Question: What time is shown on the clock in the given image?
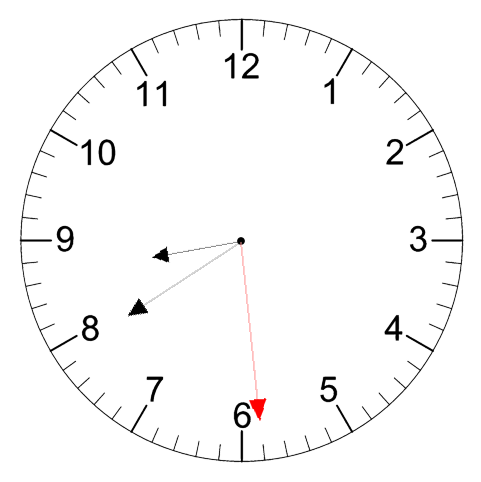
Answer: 08:39:29